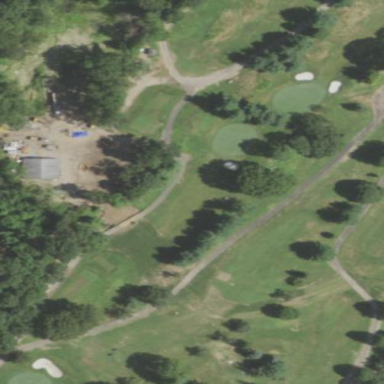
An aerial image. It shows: Grassy area designated as golf fairway.